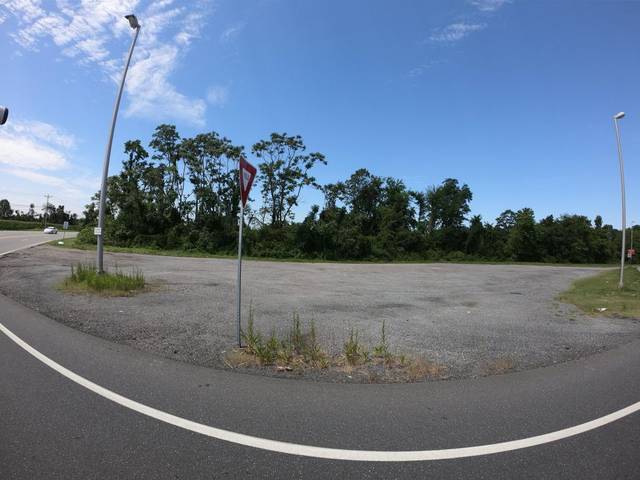
Region: United States
Coordinates: 39.53, -75.737